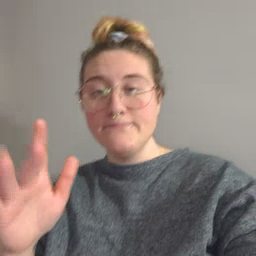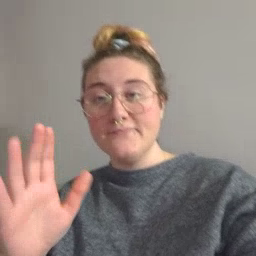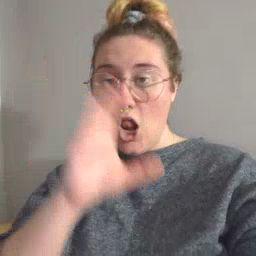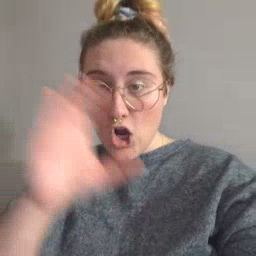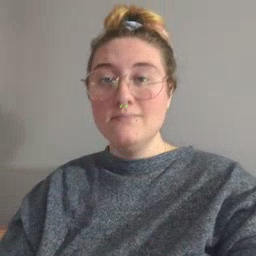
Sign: look